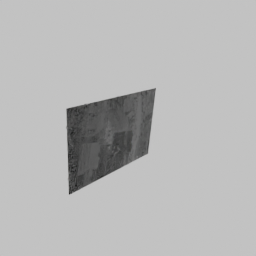
Label: decoration